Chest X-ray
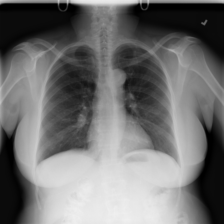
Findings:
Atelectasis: negative
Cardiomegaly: negative
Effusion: negative
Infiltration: negative
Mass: negative
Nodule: negative
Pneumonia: negative
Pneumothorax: negative
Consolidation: negative
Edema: negative
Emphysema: negative
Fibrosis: negative
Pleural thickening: negative
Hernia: negative